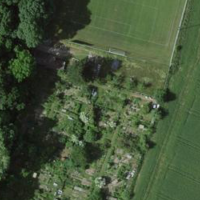
EUNIS habitat code: 53
Species observed at this site:
Lapsana communis
Lonicera acuminata